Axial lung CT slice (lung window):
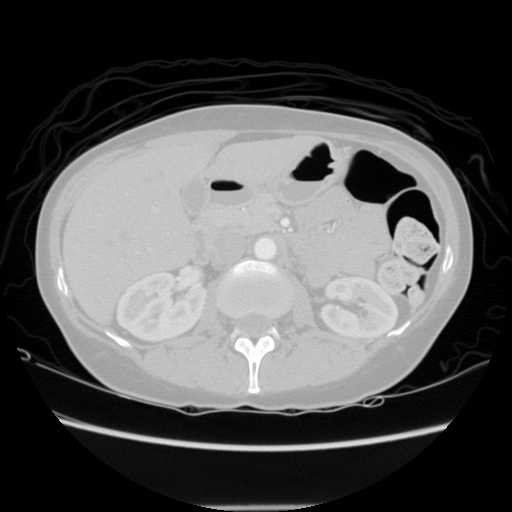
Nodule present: no